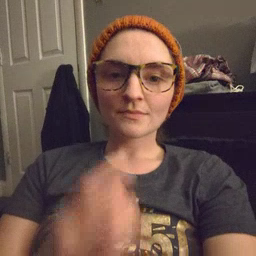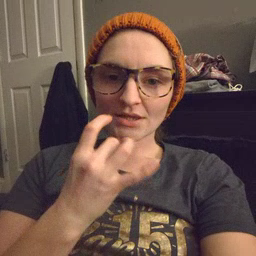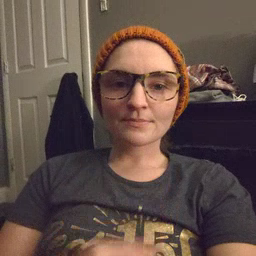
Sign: snack